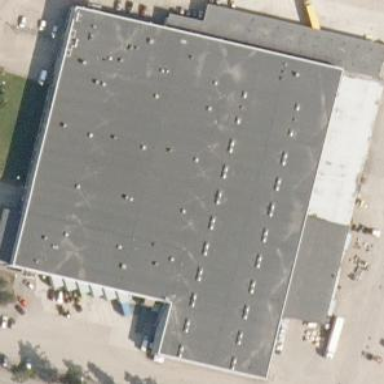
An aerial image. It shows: Warehouse.